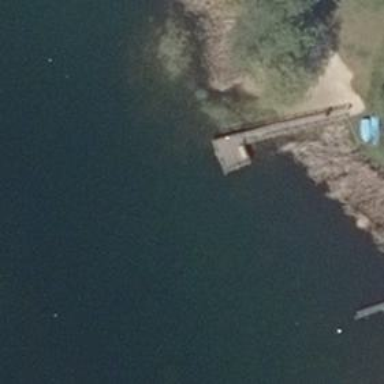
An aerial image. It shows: Man-made pier.